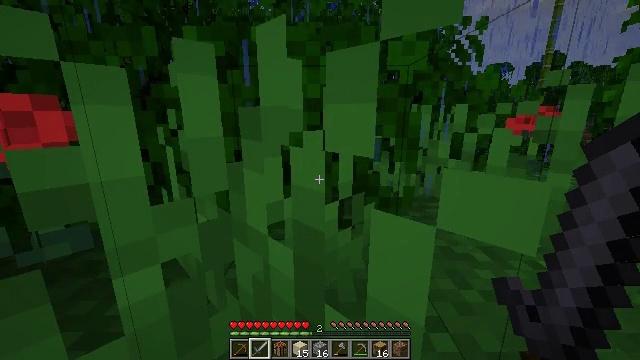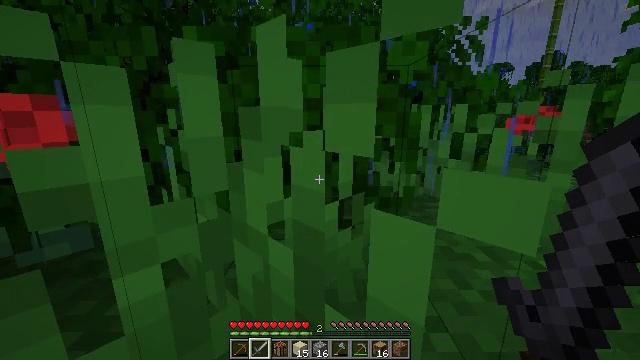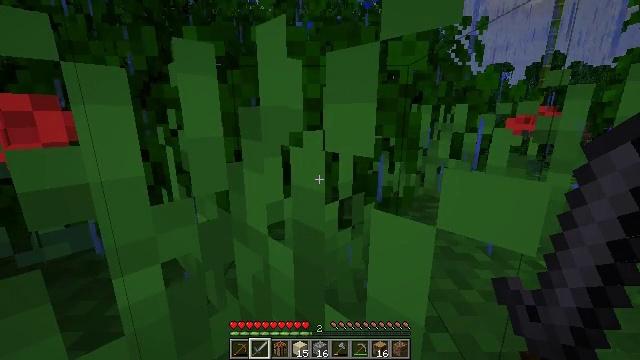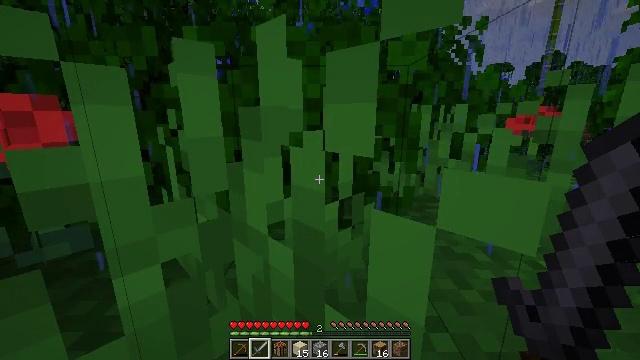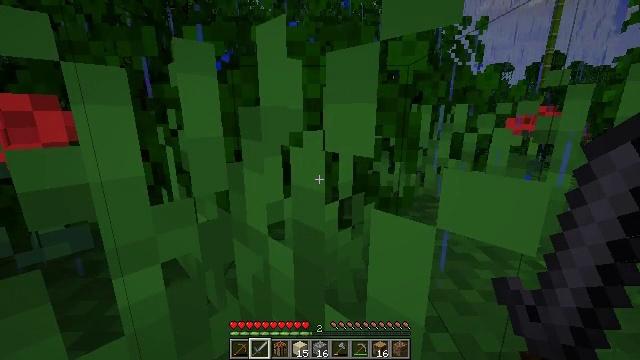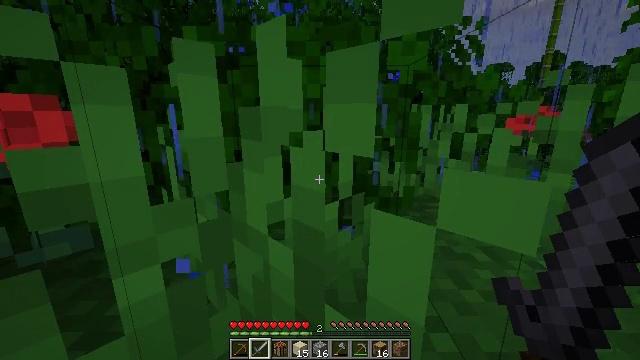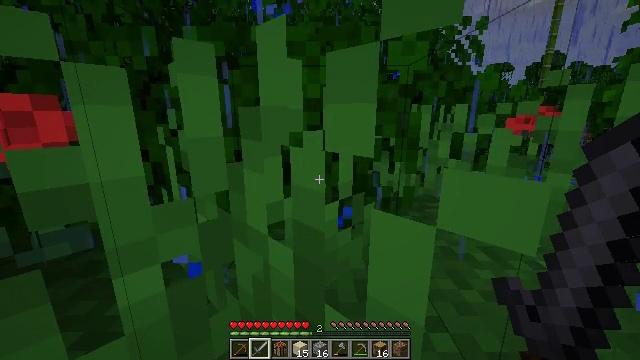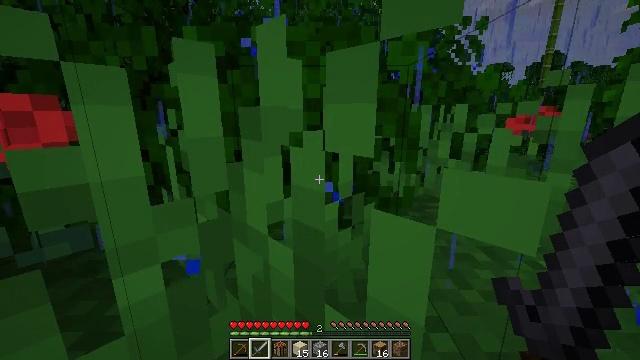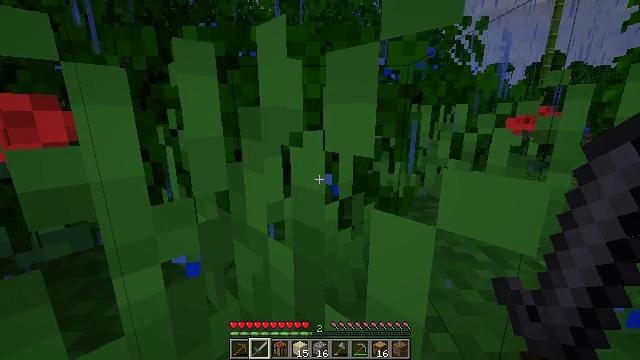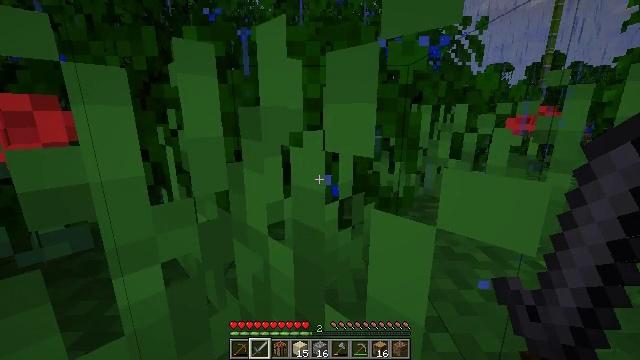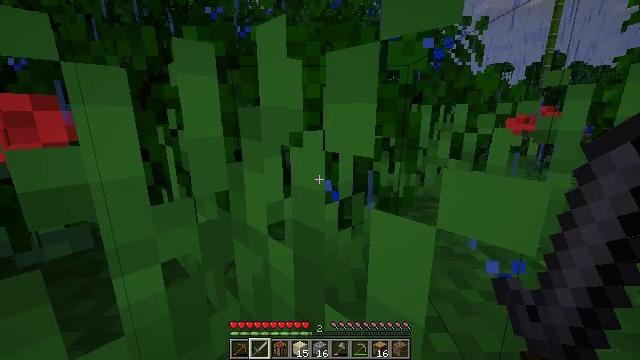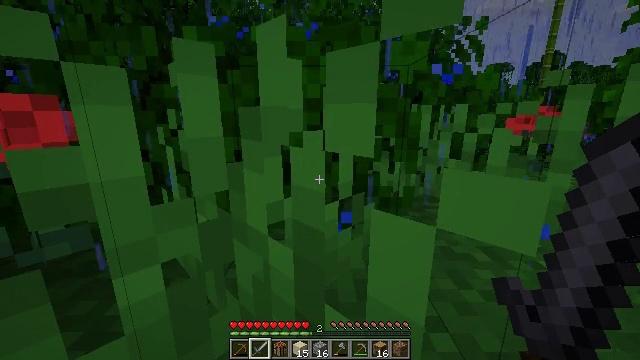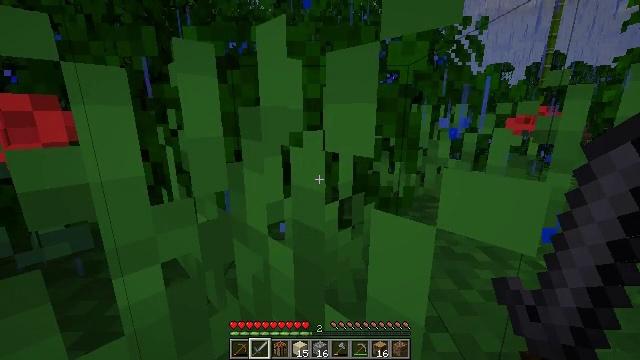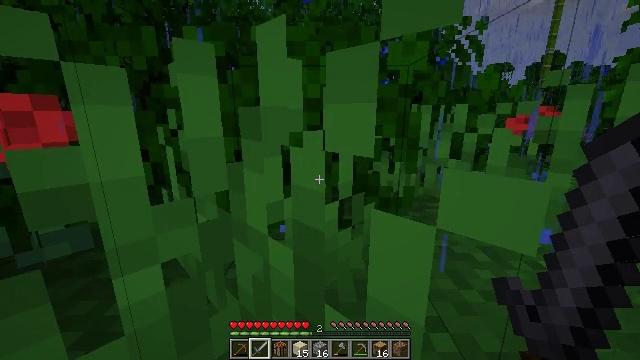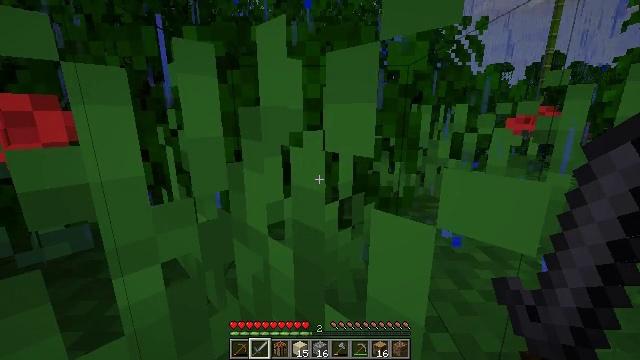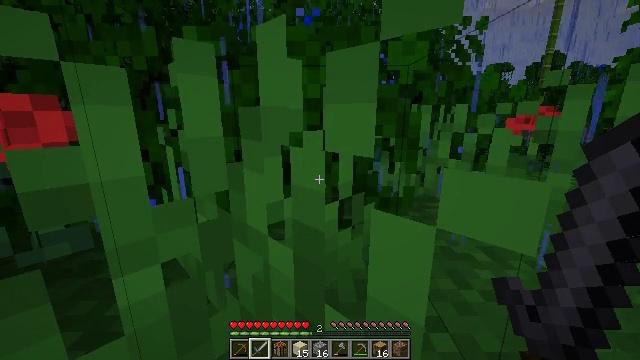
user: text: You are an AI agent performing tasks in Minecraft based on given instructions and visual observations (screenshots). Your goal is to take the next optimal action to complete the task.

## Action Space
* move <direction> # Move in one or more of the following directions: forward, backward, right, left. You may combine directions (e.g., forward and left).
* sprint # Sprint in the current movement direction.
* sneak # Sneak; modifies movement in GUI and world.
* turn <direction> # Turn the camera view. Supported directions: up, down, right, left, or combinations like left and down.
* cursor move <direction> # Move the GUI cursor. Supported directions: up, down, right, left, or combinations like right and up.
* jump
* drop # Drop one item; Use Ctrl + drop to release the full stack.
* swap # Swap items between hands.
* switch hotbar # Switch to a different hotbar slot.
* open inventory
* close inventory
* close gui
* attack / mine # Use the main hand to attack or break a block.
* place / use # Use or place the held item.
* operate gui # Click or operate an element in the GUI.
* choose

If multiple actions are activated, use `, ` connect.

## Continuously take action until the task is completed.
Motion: motion action
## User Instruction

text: Remove oak leaves from branches.
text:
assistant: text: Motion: no_op
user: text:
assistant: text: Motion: move forward
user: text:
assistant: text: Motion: move forward
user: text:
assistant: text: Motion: move forward, sprint
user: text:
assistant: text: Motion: move forward, sprint
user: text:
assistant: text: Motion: move forward, sprint
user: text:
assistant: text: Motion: move forward, sprint
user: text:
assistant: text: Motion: move forward, sprint
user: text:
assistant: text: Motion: move forward, sprint
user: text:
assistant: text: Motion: move forward, sprint
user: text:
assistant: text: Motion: move forward, sprint
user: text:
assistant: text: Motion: move forward, sprint
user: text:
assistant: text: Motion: move forward, sprint
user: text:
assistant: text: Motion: move forward, sprint
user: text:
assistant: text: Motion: move forward, sprint
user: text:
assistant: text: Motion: move forward, sprint
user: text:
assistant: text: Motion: move forward, sprint
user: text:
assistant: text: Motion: move forward, sprint, jump
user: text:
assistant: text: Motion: move forward, sprint, jump
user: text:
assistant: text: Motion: move forward, sprint, jump
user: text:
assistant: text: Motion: move forward, sprint, jump
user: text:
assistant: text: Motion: move forward, sprint, jump
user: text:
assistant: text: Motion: move forward, sprint, jump
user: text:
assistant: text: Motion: move forward, sprint, jump
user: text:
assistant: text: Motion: move forward, sprint
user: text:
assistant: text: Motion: move forward, sprint
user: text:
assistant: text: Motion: move forward, sprint
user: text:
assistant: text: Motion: move forward, sprint
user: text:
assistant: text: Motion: move forward, sprint
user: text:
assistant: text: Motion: move forward, sprint, turn right